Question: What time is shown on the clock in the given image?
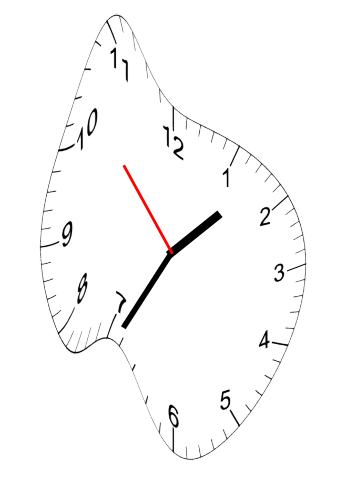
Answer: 01:34:53